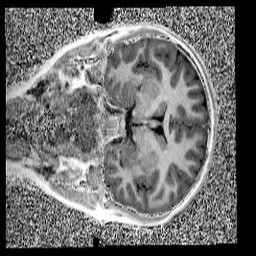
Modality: UNIT1
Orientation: coronal
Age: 9
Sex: female
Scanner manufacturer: siemens
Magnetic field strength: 3 T
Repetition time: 4 s
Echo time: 0.00299 s